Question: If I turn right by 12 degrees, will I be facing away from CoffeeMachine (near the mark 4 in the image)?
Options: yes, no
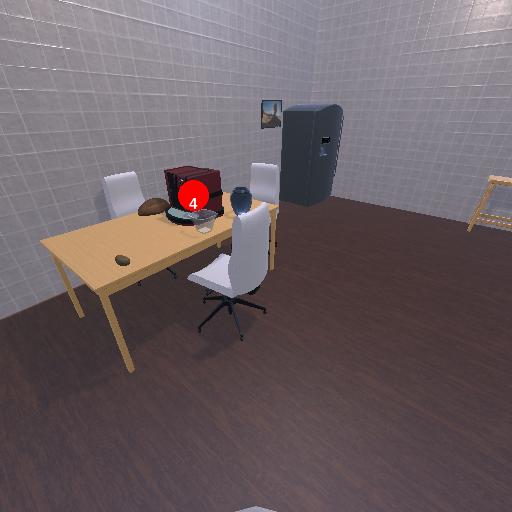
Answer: yes